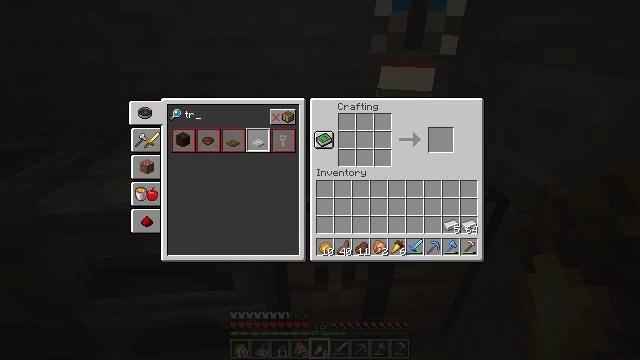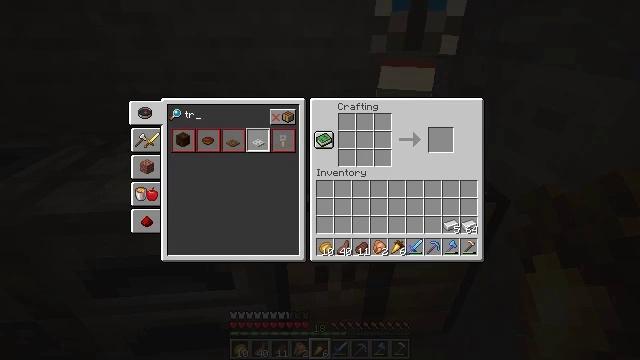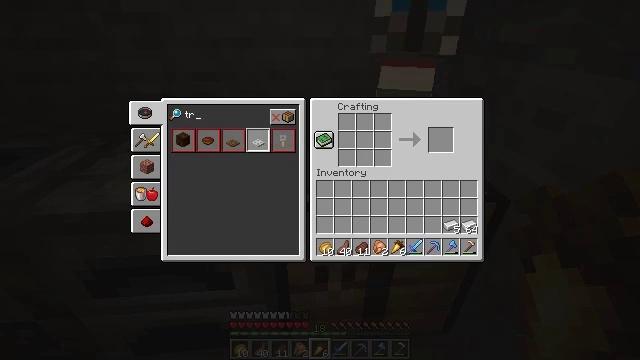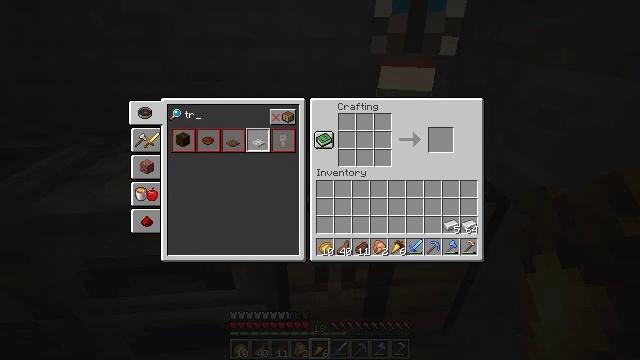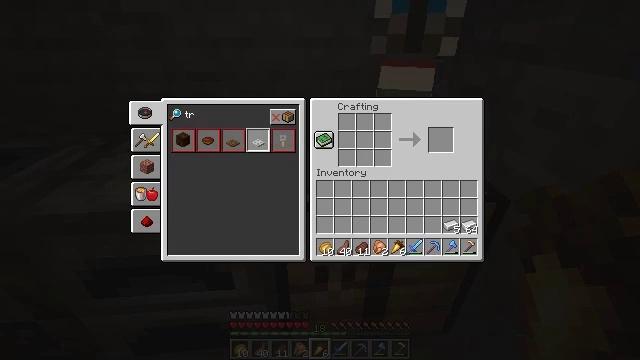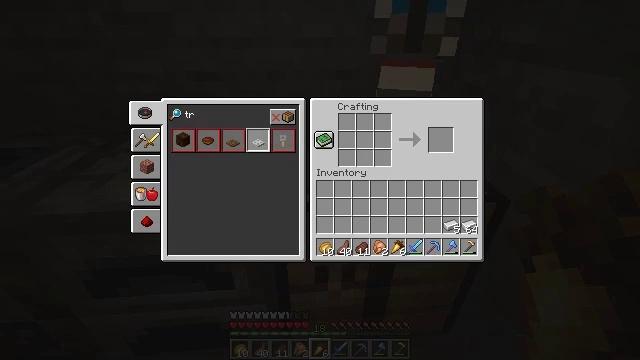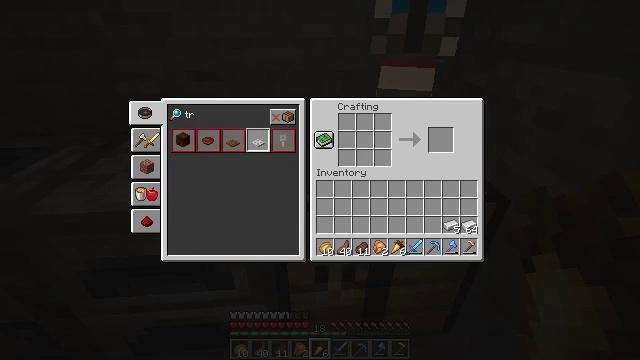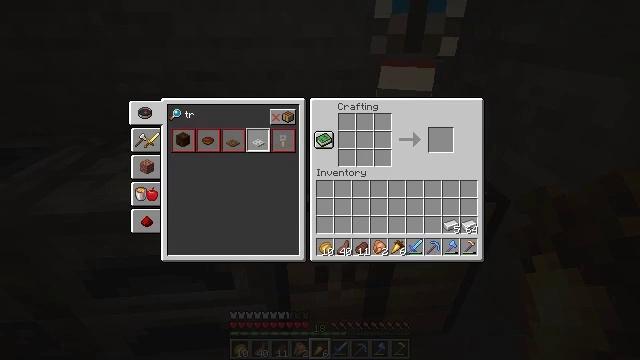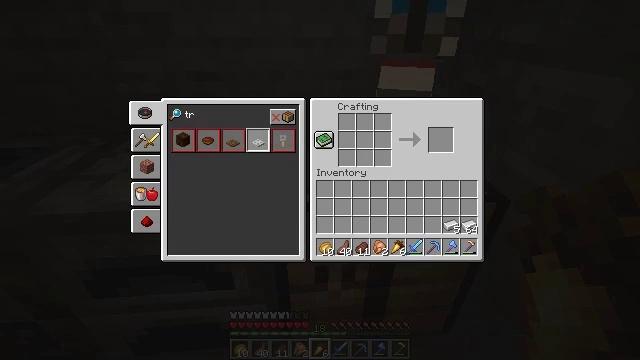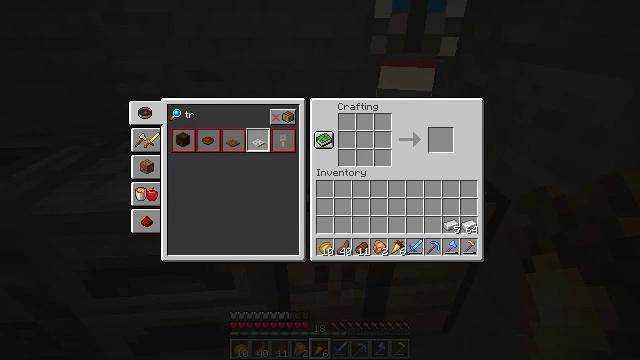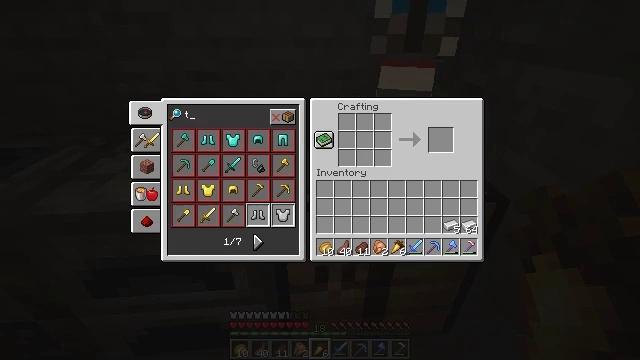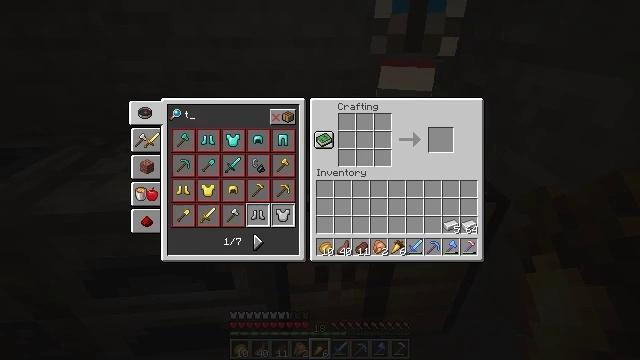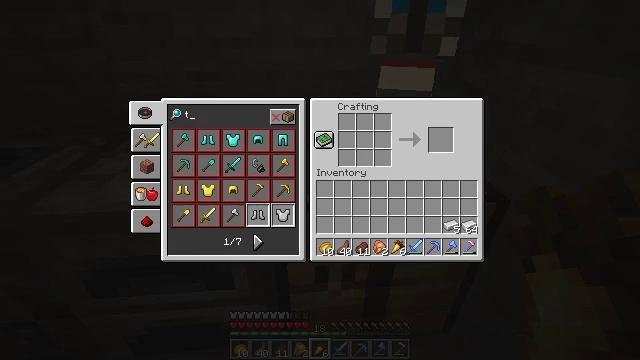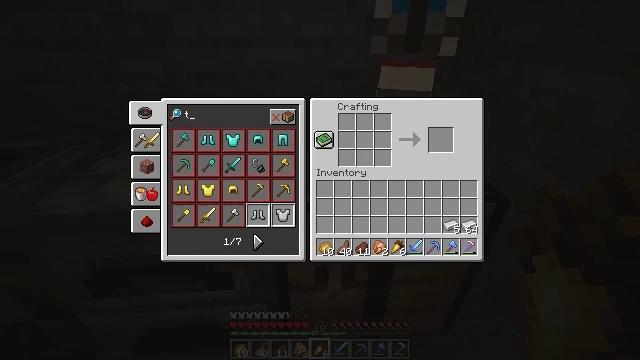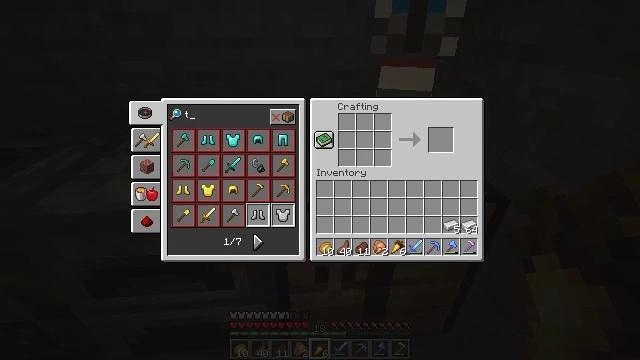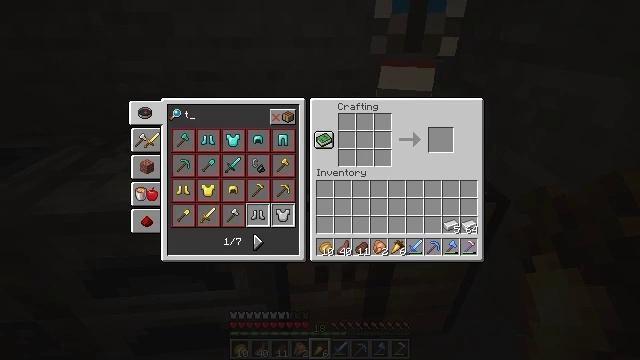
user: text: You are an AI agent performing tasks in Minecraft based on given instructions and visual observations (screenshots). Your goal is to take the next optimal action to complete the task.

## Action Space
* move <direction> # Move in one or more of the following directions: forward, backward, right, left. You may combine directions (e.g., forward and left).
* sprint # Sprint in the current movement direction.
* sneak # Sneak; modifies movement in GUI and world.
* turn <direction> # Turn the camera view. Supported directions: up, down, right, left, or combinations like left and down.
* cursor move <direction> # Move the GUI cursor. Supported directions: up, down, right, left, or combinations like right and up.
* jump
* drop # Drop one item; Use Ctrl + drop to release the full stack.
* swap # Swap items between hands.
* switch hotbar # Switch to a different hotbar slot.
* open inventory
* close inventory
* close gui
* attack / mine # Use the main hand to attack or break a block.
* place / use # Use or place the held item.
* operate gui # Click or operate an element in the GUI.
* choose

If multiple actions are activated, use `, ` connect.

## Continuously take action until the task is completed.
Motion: motion action
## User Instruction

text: Get a tripwire hook by using iron ingot, stick, and wooden plank at the crafting table.
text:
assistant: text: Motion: no_op
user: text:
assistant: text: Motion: no_op
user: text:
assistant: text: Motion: no_op
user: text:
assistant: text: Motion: no_op
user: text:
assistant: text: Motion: no_op
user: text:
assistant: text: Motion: no_op
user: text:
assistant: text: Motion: no_op
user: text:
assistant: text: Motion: no_op
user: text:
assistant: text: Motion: no_op
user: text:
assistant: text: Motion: no_op
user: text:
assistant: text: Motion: no_op
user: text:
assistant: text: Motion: no_op
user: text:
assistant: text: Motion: no_op
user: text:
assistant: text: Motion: no_op
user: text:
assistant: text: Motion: no_op
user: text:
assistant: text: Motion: no_op
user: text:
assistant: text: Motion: no_op
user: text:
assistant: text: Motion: no_op
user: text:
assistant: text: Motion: no_op
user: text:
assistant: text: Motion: no_op
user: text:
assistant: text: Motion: no_op
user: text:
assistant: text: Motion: no_op
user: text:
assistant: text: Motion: no_op
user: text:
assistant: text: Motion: no_op
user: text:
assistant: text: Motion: no_op
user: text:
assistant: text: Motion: no_op
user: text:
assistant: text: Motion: no_op
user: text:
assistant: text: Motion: no_op
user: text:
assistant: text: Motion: no_op
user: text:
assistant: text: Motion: no_op